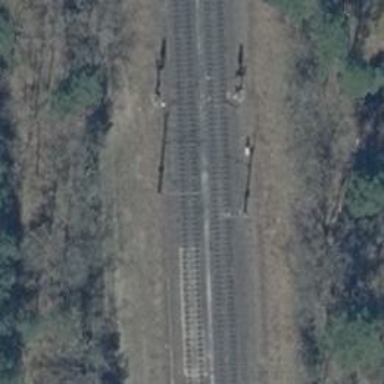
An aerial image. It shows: Milestone along the railway track with catenary mast.